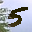
Label: 5